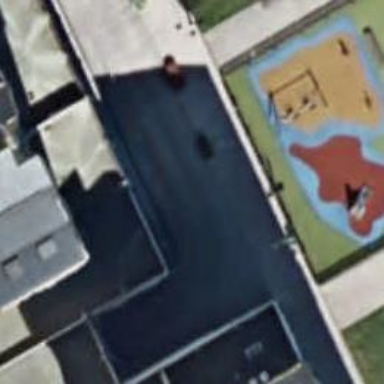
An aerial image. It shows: Bench.